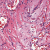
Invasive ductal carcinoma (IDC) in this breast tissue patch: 1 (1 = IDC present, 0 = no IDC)